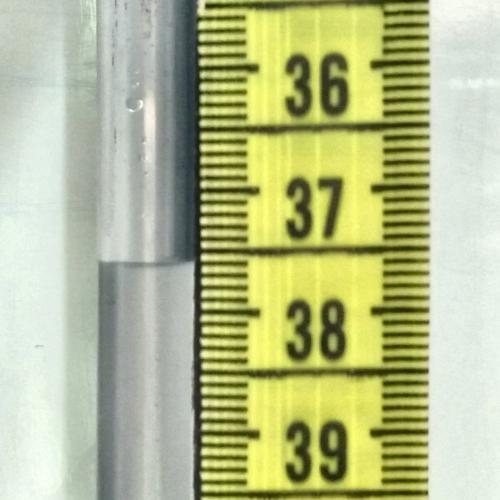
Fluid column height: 37.6 cm